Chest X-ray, PA view. Patient: 53 years old, sex F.
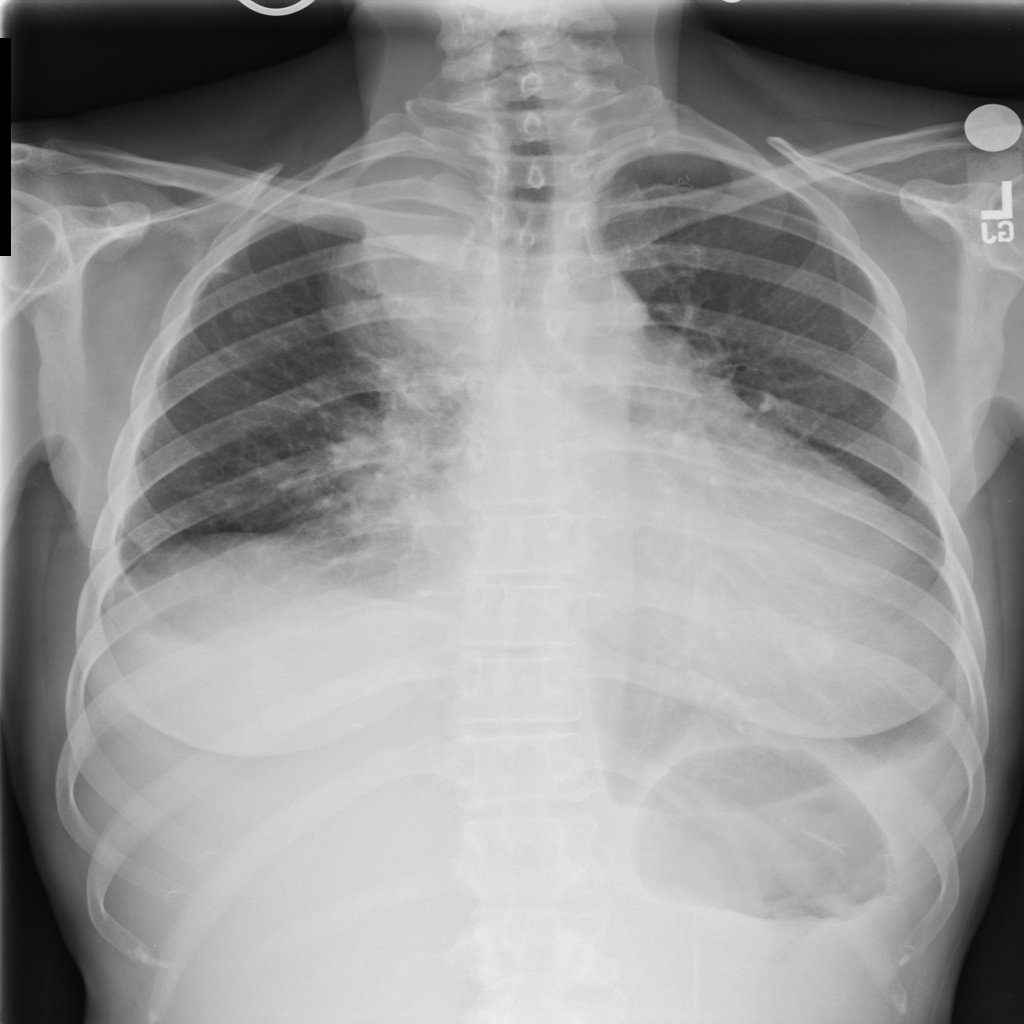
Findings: Mass